Question: I am using Enterprise Architect 10 and have created various add-ins before. This particular add-in shows the error mentioned in the Manage extensions sections.
The Key is getting created properly and i am using the correct assembly reference.
Just wanted to know if there is any special cause for this type of error.

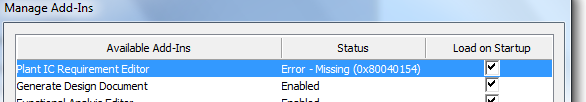
Answer: I also had the "Missing" error with Enterprise Architect: "Missing - (Error: 0x800401f3)".
I did several things trying to fix it. The problem might be one of the following:
- - - - - - - - - - -
For building your Assembly, you must run it as administrator (click windows start type "Visual Studio", right click -> Run as administrator).
It is also best to use Rebuild, because it might say build skipped "all up to date".
<URL>